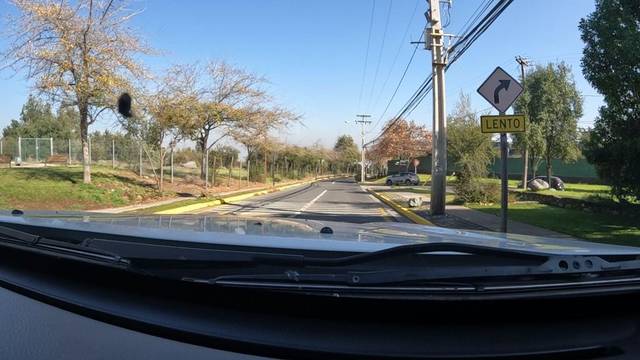
Region: Chile
Coordinates: -33.502, -70.53